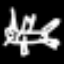
Label: frog